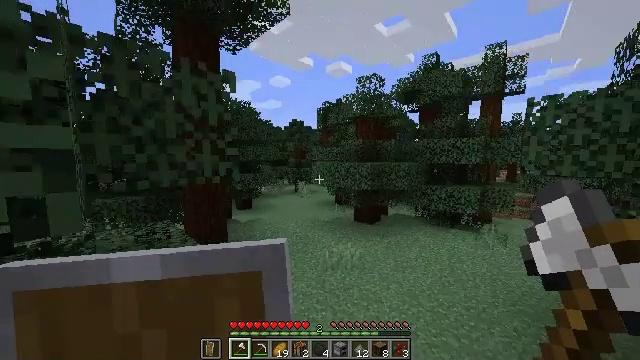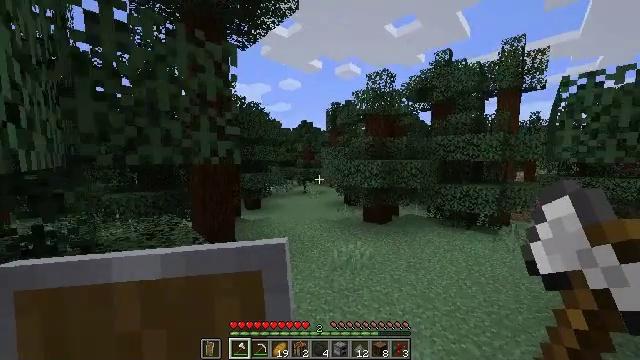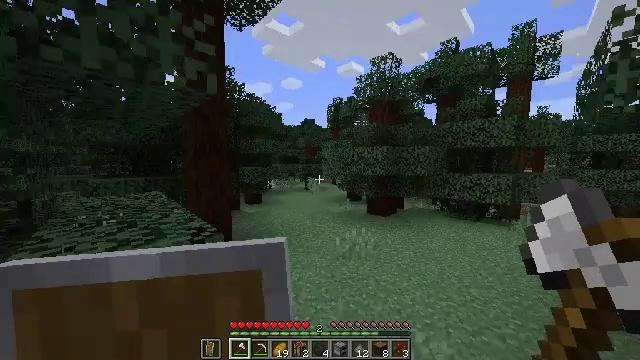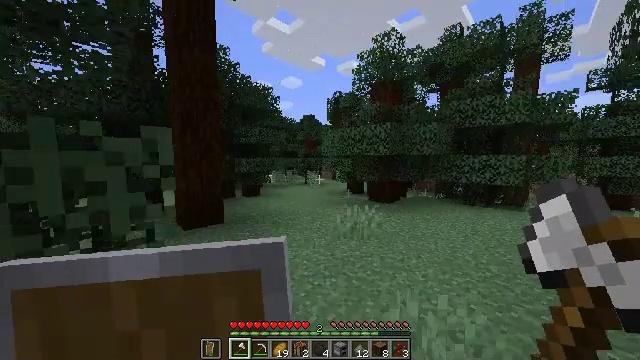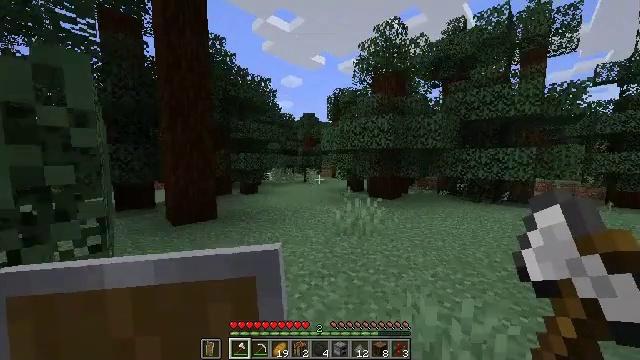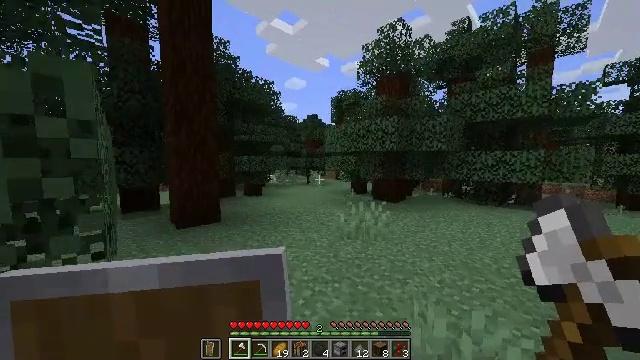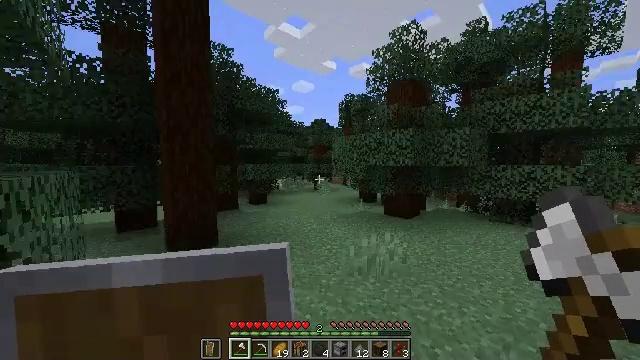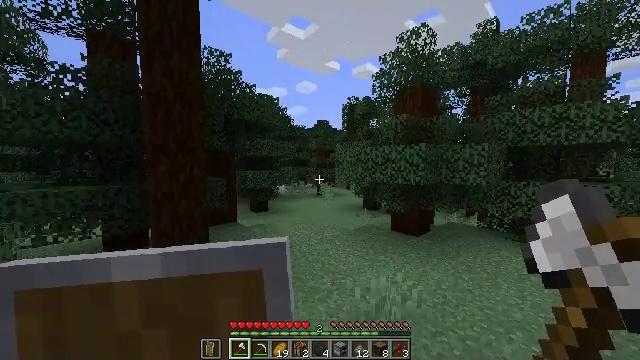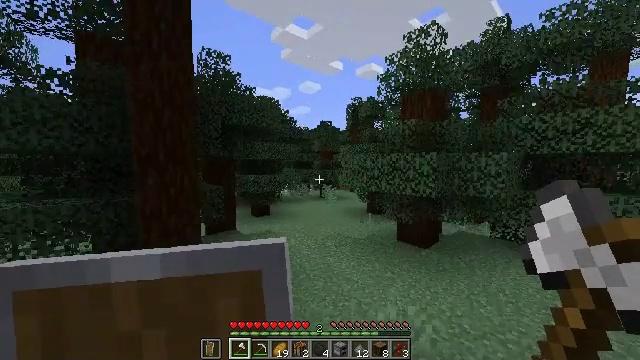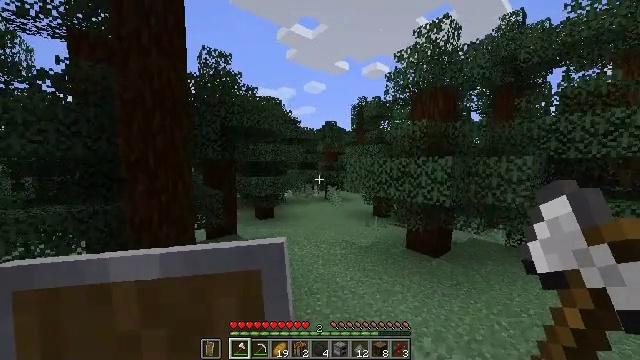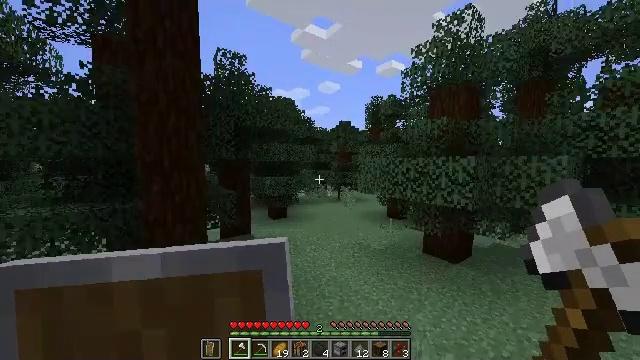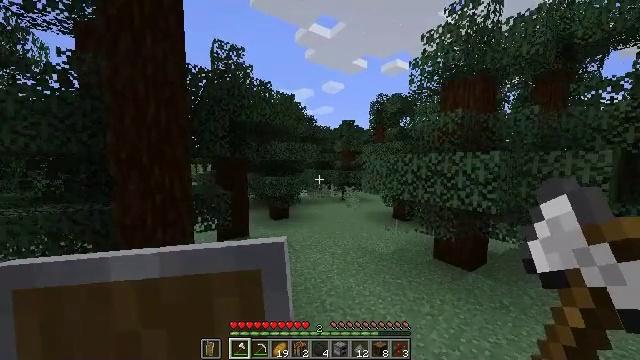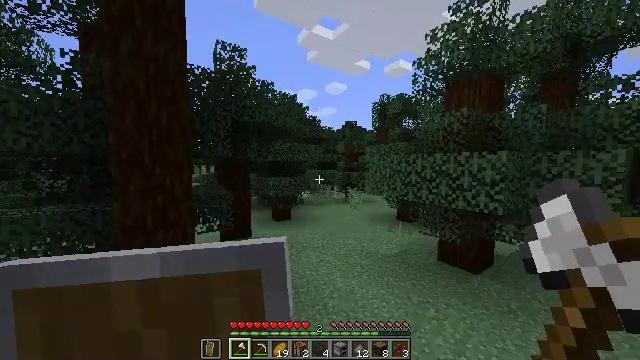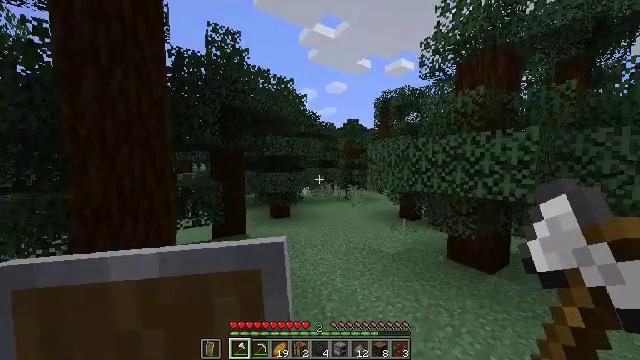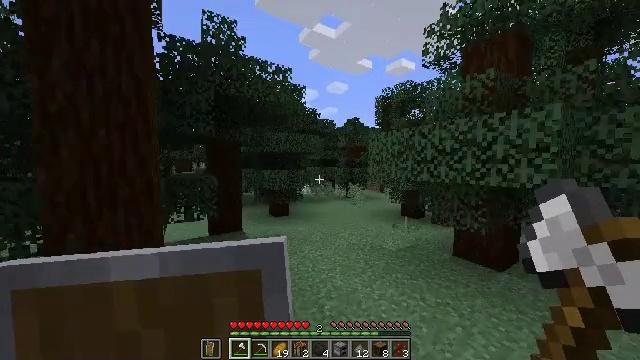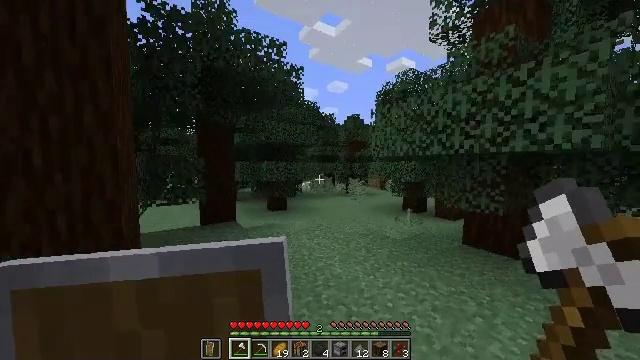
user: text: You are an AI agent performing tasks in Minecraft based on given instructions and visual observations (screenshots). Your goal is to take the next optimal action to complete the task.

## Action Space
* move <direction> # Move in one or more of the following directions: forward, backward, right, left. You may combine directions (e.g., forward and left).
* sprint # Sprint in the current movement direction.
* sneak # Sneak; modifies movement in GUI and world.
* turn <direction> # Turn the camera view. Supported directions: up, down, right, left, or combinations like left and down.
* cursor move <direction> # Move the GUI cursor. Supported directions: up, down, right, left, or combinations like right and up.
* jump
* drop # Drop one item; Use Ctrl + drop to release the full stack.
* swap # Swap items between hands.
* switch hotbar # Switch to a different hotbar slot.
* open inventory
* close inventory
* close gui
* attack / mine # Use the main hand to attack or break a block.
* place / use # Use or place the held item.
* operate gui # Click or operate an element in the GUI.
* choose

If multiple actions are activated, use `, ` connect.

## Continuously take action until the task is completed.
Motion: motion action
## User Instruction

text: Take down the purple bed.
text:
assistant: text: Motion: move forward, sprint, turn left, jump
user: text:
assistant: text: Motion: move forward, sprint, jump
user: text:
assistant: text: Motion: move forward, sprint, jump
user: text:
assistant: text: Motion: move forward, sprint, jump
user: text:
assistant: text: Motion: move forward, sprint, jump
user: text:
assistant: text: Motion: move forward, sprint, turn left, jump
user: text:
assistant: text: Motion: move forward, sprint, jump
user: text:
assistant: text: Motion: move forward, sprint, jump
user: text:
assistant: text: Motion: move forward, sprint, turn left, jump
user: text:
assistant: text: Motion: move forward, sprint, turn left, jump
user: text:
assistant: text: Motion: move forward, sprint, turn left, jump
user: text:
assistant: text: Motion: move forward, sprint, jump
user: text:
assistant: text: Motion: move forward, sprint, jump
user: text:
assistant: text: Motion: move forward, sprint, jump
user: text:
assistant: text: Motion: move forward, sprint, jump
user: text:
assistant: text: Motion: move forward, sprint, jump
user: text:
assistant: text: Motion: move forward, sprint, jump
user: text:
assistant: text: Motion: move forward, sprint, jump
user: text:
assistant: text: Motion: move forward, sprint, jump
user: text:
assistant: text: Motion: move forward, sprint, jump
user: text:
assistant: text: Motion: move forward, sprint, jump
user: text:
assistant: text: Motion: move forward, sprint, jump
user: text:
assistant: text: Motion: move forward, sprint, jump
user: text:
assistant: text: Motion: move forward, sprint, jump
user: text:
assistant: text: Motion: move forward, sprint, jump
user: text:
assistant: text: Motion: move forward, sprint, jump
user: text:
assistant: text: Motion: move forward, sprint, jump
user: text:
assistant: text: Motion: move forward, sprint, jump
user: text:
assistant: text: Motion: move forward, sprint, jump
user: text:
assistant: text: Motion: move forward, sprint, jump